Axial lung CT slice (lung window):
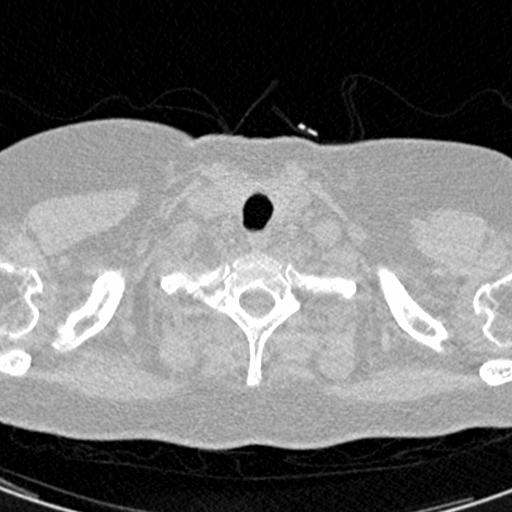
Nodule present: no